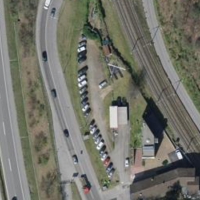
EUNIS habitat code: 57
Species observed at this site:
Phytolacca americana